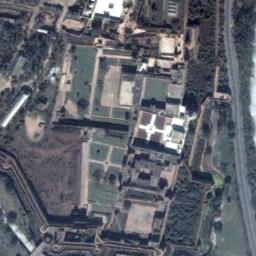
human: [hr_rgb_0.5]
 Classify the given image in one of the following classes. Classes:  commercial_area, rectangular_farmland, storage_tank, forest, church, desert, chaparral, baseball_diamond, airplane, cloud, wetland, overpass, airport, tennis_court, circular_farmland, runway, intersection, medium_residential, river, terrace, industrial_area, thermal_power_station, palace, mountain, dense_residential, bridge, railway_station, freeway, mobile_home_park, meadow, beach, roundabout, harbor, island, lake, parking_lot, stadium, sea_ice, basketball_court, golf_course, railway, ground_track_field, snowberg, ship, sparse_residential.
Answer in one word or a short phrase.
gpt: palace